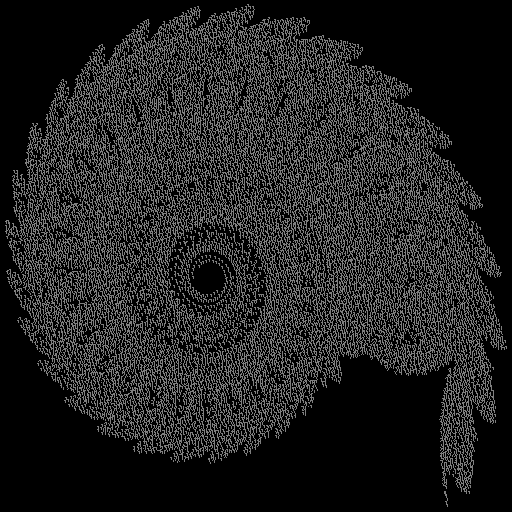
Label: ammonite